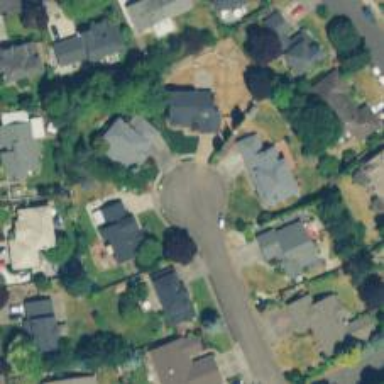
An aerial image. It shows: Residential road with sidewalk on the left side.